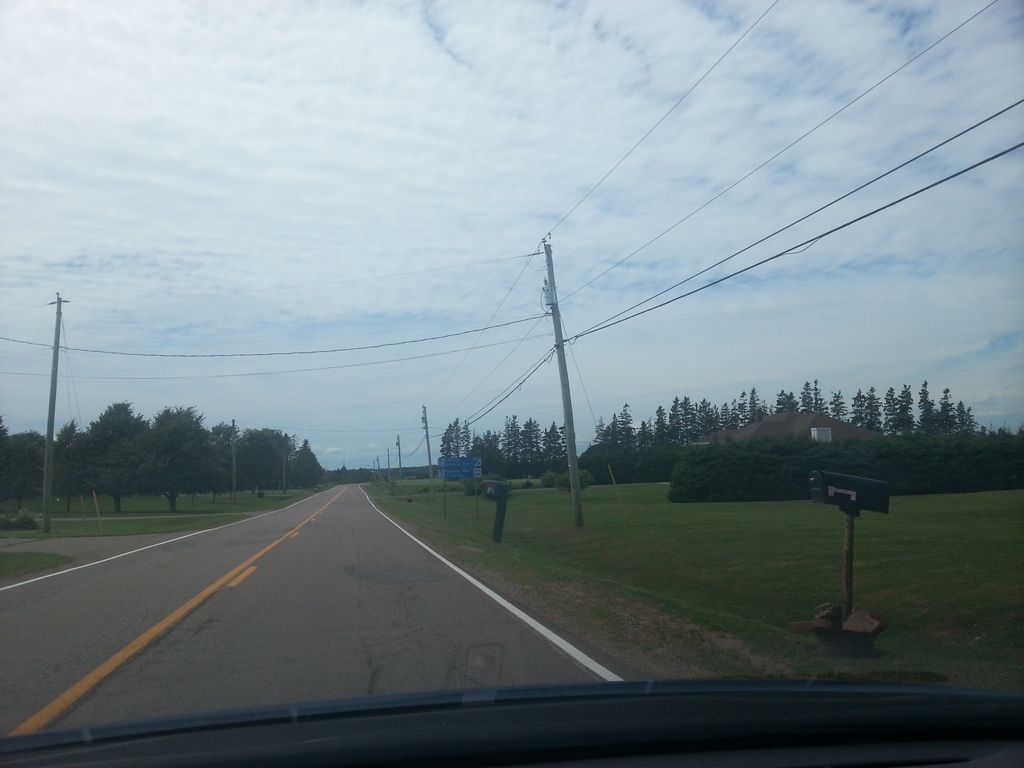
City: charlottetown